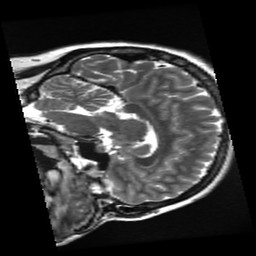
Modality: T2w
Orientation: sagittal
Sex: female
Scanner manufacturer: ge
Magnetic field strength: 3 T
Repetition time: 5 s
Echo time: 0.103 s